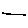
Label: line